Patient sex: F
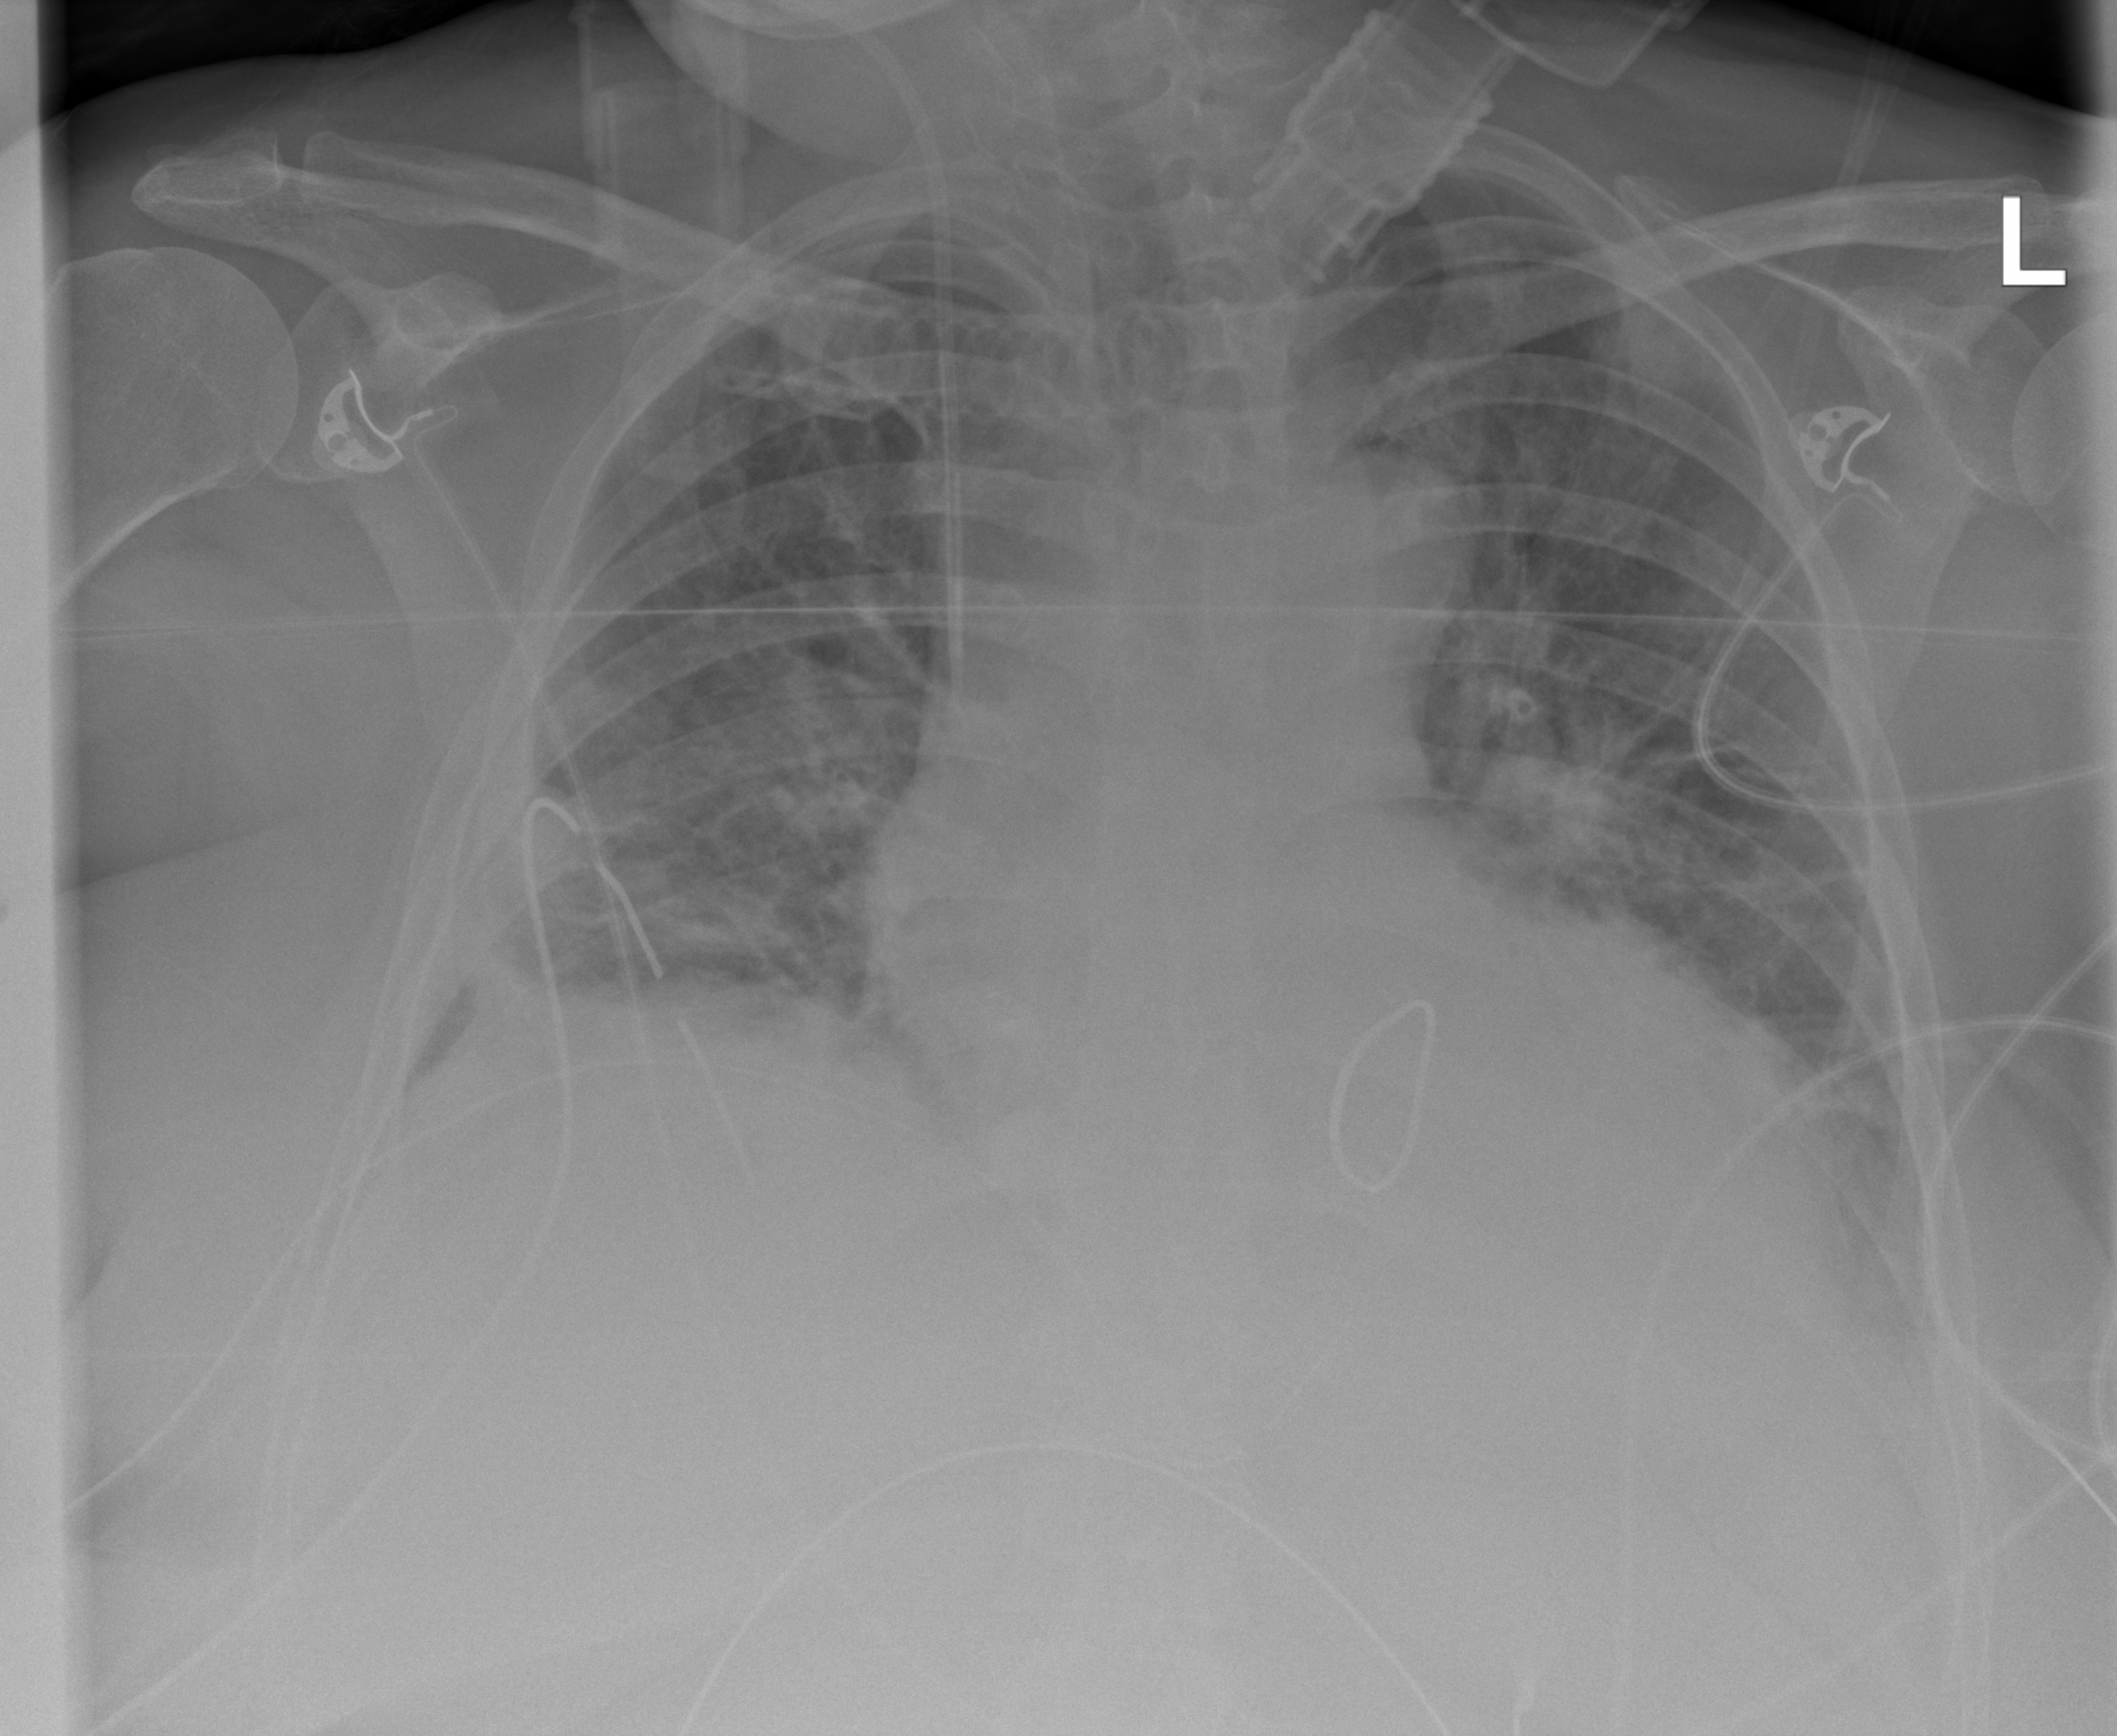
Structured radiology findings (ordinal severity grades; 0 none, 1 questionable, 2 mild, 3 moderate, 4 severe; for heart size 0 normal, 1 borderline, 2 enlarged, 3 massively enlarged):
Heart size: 2
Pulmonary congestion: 2
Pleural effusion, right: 2
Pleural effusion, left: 2
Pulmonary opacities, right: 2
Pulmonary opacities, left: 2
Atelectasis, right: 3
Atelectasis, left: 3